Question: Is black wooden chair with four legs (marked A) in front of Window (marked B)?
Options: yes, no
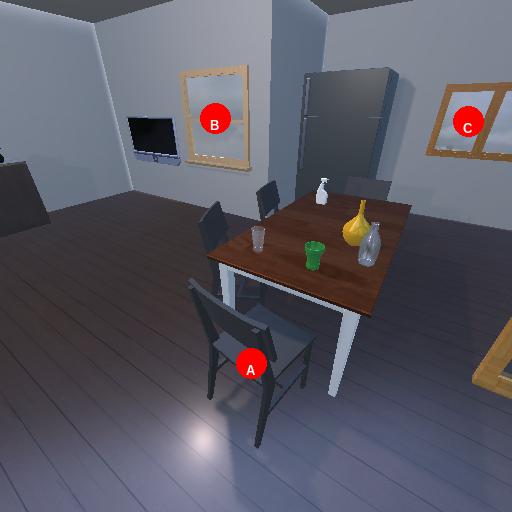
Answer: yes